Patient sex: M
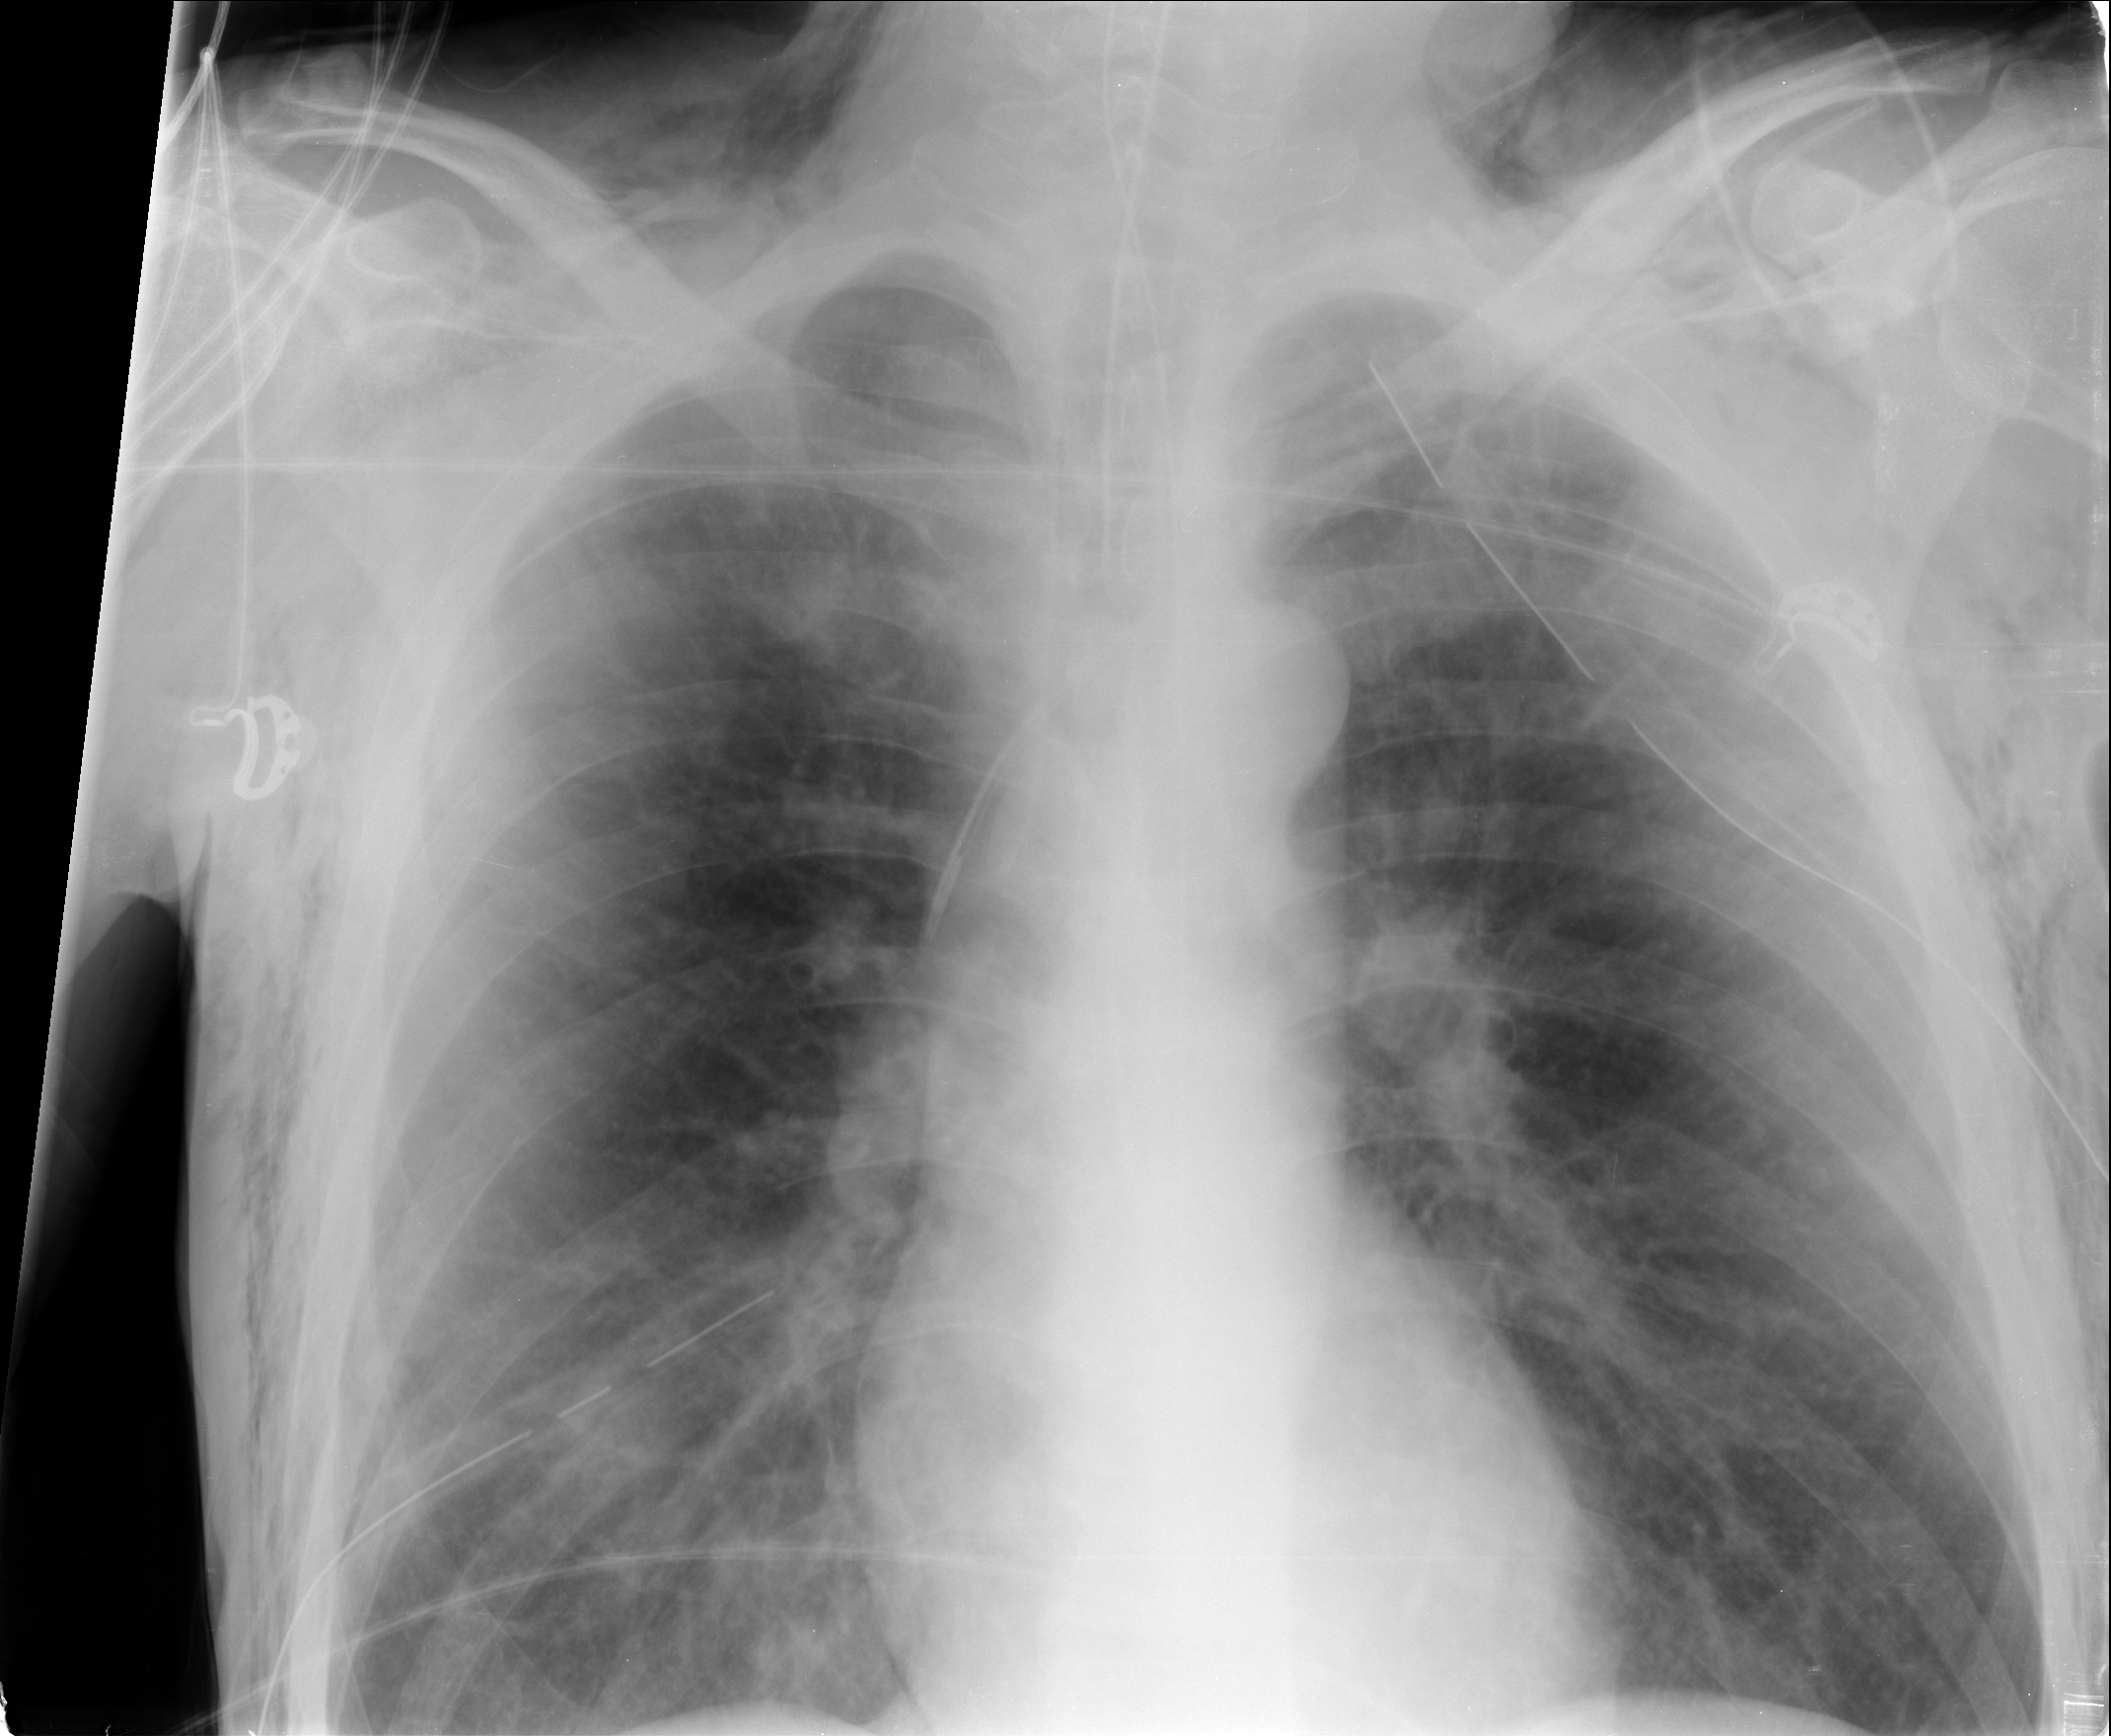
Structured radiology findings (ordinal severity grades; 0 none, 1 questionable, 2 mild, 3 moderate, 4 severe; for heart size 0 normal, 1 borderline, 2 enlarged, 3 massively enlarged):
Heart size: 0
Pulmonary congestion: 2
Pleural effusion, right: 0
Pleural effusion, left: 0
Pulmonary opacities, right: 2
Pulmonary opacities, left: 2
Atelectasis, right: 2
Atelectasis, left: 2